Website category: sports
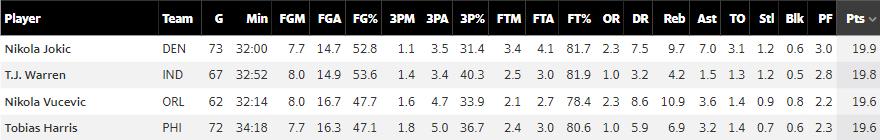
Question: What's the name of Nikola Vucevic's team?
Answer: ORL

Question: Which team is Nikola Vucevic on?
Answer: ORL

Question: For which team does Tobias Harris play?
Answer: PHI

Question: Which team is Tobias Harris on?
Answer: PHI

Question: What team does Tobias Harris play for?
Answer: PHI

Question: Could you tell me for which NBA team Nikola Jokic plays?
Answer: DEN

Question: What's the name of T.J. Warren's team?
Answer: IND

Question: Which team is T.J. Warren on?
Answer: IND

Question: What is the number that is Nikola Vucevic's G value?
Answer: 62

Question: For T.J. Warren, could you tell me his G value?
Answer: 67

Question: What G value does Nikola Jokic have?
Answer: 73

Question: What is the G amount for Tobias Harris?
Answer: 72

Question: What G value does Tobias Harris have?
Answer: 72

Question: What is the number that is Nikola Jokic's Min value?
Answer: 32:00

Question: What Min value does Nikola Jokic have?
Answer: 32:00

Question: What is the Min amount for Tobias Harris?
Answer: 34:18

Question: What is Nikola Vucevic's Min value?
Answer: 32:14

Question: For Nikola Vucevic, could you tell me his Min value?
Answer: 32:14

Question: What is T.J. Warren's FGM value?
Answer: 8.0

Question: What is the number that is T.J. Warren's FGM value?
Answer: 8.0

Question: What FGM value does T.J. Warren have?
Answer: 8.0

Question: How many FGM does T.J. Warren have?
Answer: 8.0

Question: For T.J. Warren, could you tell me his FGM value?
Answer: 8.0

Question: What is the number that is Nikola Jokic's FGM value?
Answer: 7.7

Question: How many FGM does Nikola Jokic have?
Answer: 7.7

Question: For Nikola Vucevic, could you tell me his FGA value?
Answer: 16.7

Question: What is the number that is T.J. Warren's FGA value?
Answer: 14.9

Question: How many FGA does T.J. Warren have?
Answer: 14.9

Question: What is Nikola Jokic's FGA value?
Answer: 14.7

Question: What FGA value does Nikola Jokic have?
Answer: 14.7

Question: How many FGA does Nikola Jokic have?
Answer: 14.7

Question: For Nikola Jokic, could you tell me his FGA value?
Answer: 14.7

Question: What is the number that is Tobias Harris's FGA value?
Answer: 16.3

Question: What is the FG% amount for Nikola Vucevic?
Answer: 47.7

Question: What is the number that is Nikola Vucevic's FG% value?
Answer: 47.7

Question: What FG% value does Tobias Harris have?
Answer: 47.1

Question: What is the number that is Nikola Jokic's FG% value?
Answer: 52.8

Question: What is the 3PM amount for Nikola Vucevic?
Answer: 1.6

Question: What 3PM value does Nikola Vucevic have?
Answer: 1.6

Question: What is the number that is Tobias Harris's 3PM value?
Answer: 1.8

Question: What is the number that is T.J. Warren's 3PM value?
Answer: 1.4

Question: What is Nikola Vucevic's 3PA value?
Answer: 4.7

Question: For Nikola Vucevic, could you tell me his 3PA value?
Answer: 4.7

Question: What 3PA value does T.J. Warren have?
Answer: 3.4

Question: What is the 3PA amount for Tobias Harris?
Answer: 5.0

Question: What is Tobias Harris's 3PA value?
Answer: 5.0

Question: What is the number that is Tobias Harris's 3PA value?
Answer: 5.0

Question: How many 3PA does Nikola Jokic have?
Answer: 3.5

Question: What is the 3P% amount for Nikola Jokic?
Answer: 31.4

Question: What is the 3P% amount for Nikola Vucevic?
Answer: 33.9

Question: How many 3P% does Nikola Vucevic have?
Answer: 33.9

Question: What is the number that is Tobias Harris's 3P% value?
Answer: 36.7

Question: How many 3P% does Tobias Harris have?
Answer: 36.7

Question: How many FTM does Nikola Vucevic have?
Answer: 2.1

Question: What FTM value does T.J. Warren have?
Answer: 2.5

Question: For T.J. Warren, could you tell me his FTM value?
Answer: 2.5

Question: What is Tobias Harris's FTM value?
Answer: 2.4

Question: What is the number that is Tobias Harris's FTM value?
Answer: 2.4

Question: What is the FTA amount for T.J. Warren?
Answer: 3.0

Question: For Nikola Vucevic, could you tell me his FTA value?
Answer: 2.7

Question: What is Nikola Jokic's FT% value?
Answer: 81.7

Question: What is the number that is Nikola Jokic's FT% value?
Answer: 81.7

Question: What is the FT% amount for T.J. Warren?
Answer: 81.9

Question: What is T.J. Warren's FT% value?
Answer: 81.9